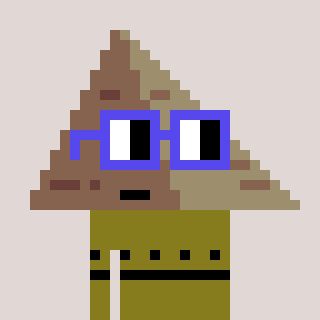
a pixel art character with square blue glasses, a pyramid-shaped head and a gunk-colored body on a warm background